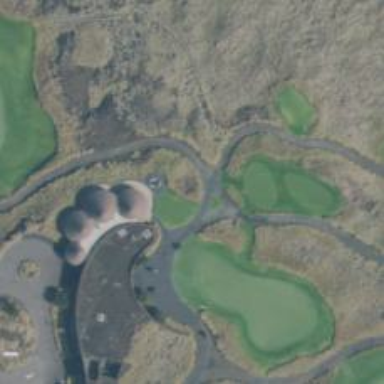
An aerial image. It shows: Footway that serves as golf path.